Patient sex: M
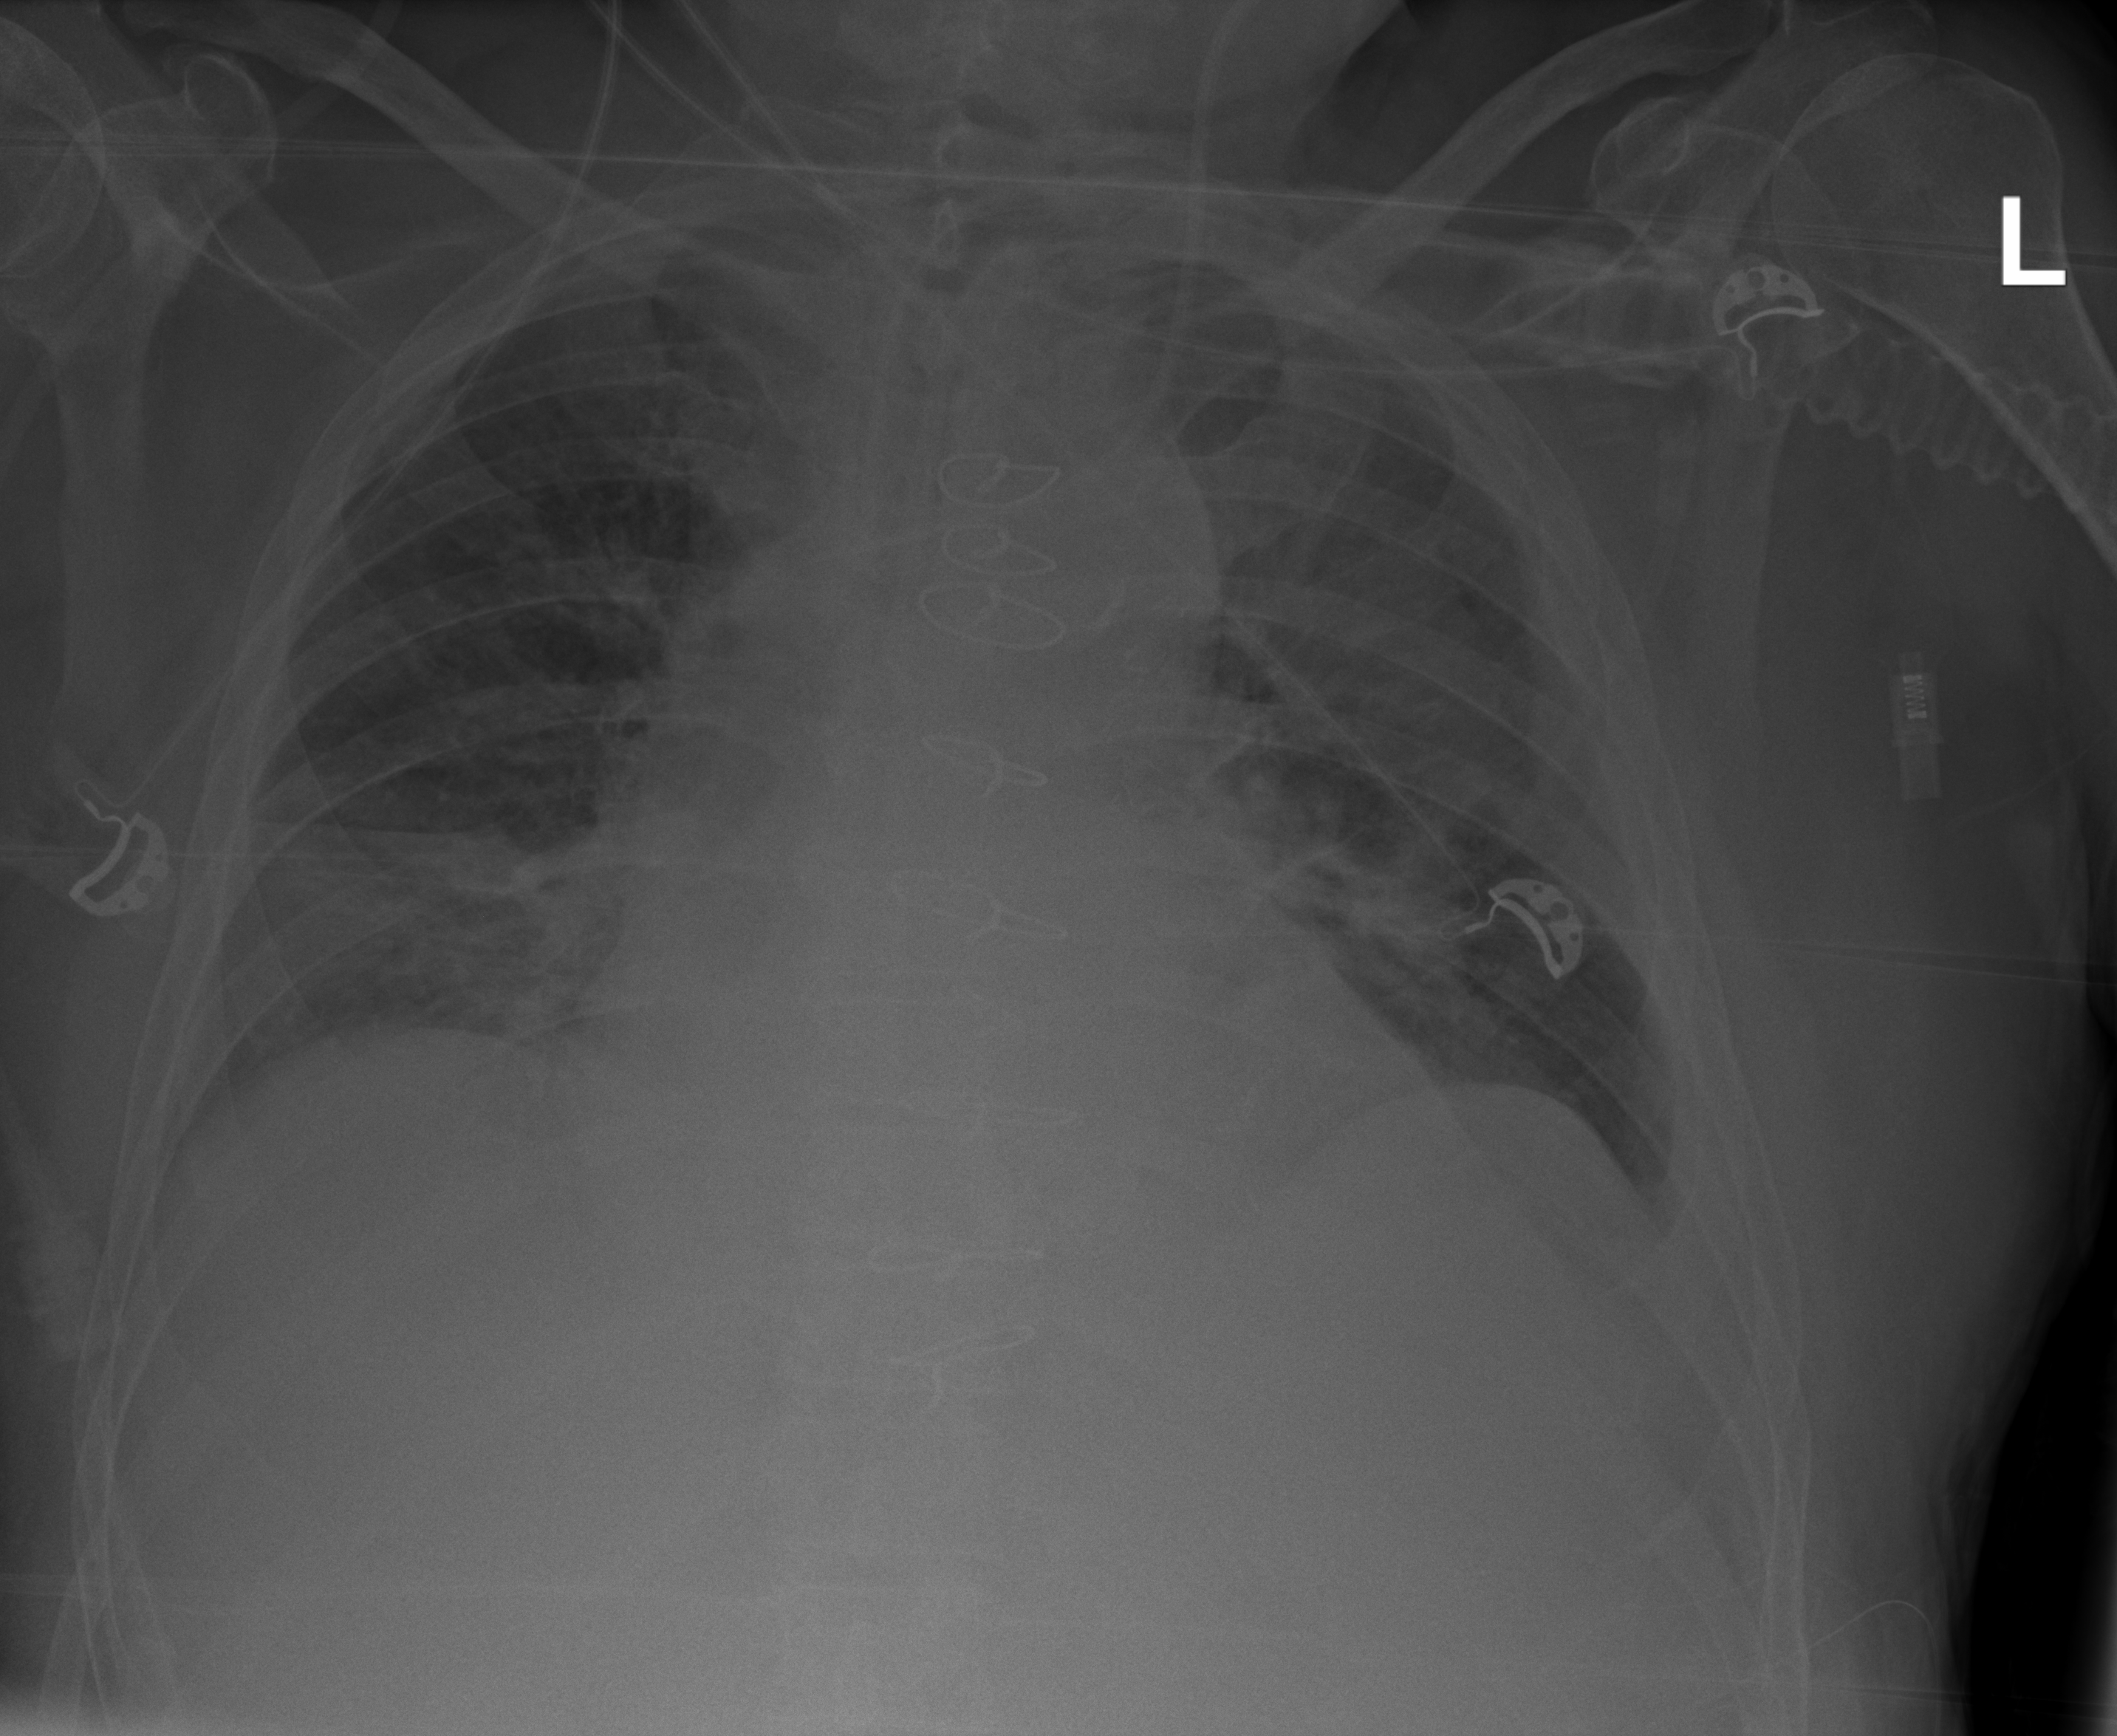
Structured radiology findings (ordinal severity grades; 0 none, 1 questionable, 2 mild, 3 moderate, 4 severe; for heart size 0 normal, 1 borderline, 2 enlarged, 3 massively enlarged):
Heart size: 2
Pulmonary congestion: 2
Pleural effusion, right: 0
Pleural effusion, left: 2
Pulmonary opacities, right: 2
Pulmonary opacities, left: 2
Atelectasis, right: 2
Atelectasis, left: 2